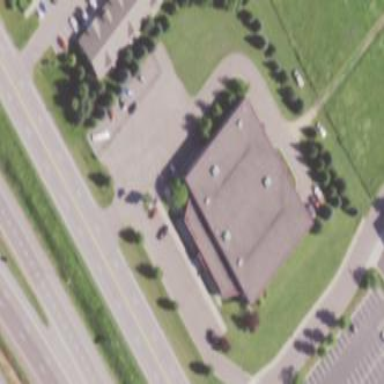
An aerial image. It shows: Car shop building.